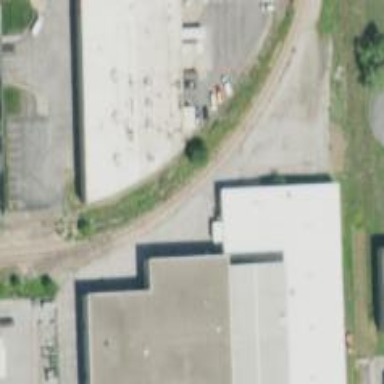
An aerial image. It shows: Disused railway.